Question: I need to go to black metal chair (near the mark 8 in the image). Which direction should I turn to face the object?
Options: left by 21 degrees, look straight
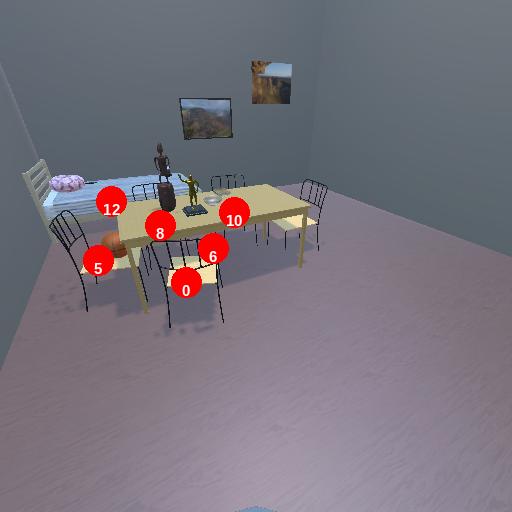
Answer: left by 21 degrees